Question: I just have a question and can't seem to find it anywhere.
I"m new to iOS development and trying to use Google Maps inside my application.
I went thru the example they give you <URL>.
'''
#import "DemoViewController.h"
#import <GoogleMaps/GoogleMaps.h>
@implementation DemoViewController {
GMSMapView *mapView_;
}
- (void)loadView {
GMSCameraPosition *camera = [GMSCameraPosition cameraWithLatitude:1.285
longitude:103.848
zoom:12];
mapView_ = [GMSMapView mapWithFrame:CGRectZero camera:camera];
self.view = mapView_;
}
@end
'''
But as you can see the they set 'self.view = mapView_;' and the UIView class doesn't have a view function.
I want the map to be inside a UIView I have that is inside another ViewController
Did I lose you yet? Either ways here is a picture.

So inside of the view (or whitespace) I want the map to load.
Thanks guys for the help.
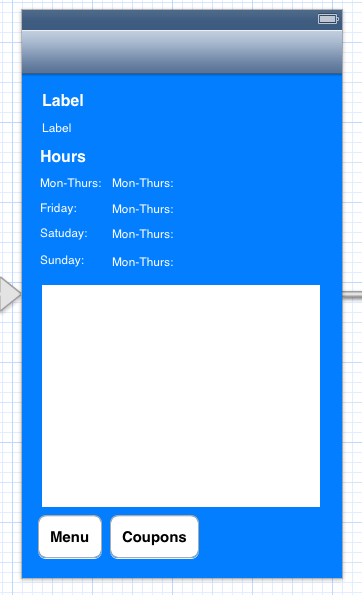
Answer: I found a solution that works for me if anyone needs to do something similar.
I just used a container view and then made separate 'UIViewController' class (that has the <URL> and then hooked it up to my main ViewController by using '[self.view addSubview:googleMapsView];' googleMapsView being my container view that I connected to the main ViewController.